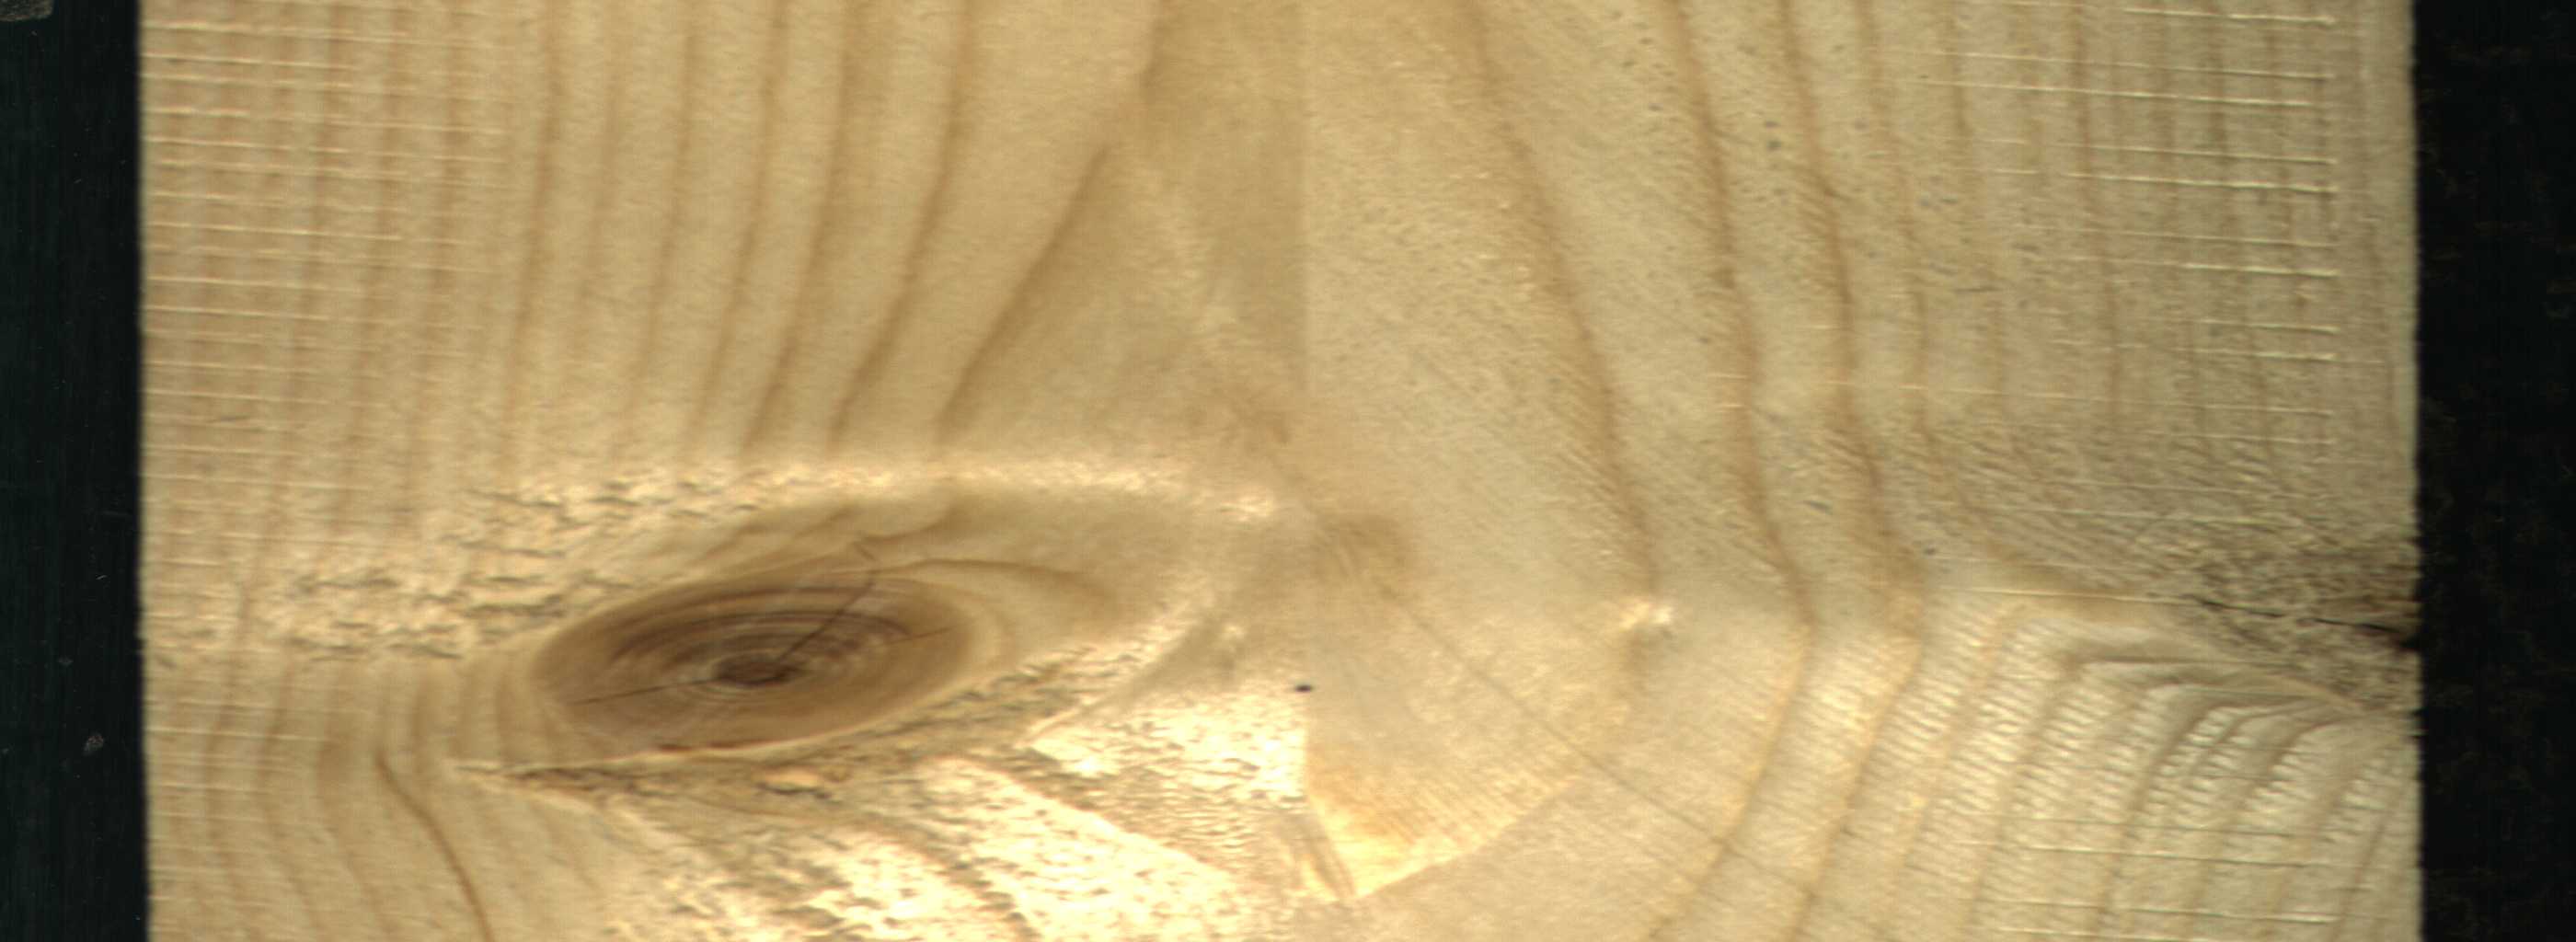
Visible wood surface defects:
knot_with_crack
Live_Knot
Live_Knot
Live_Knot